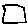
Label: square